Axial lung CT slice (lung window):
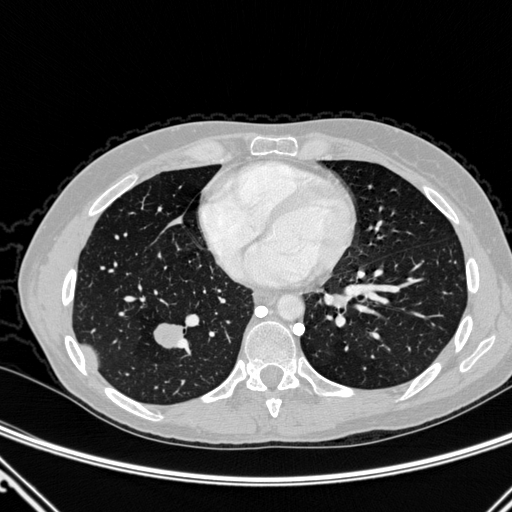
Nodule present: yes
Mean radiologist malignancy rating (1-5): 4.25